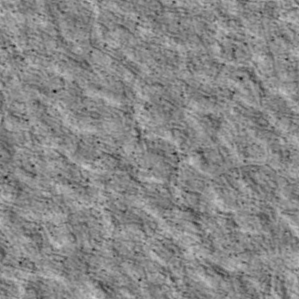
Label: non_frost